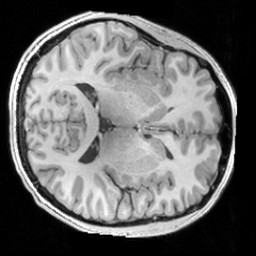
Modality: T1w
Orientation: axial
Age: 18
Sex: male
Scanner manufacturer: siemens
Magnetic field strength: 3 T
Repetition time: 1.63 s
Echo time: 0.00311 s